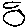
Label: circle